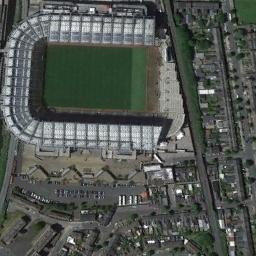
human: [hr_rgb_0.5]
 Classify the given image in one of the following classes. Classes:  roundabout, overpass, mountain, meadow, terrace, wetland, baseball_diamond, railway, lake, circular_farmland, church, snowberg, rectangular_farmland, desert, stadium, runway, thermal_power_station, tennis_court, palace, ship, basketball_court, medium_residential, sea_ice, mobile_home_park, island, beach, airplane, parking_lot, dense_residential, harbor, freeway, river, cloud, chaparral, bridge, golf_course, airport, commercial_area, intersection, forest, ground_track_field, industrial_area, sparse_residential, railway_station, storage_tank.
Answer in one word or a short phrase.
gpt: stadium